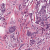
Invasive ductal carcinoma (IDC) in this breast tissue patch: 1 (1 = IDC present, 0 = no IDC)